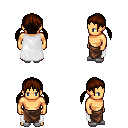
a pixel art fantasy rpg character, male body template, human, tanned skin, white cape, robe skirt, brown twin-tailed hairstyle, white slippers, four views (front, back, left, right), 2x2 character sprite sheet, small pixel art, hard edges, no anti-aliasing